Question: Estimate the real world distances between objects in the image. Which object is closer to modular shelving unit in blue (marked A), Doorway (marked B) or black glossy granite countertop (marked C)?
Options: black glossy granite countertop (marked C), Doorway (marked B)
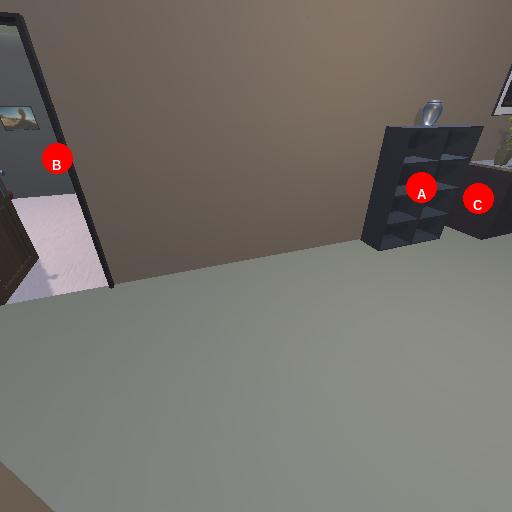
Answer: black glossy granite countertop (marked C)